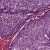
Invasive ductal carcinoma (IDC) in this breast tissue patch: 1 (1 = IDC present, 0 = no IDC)